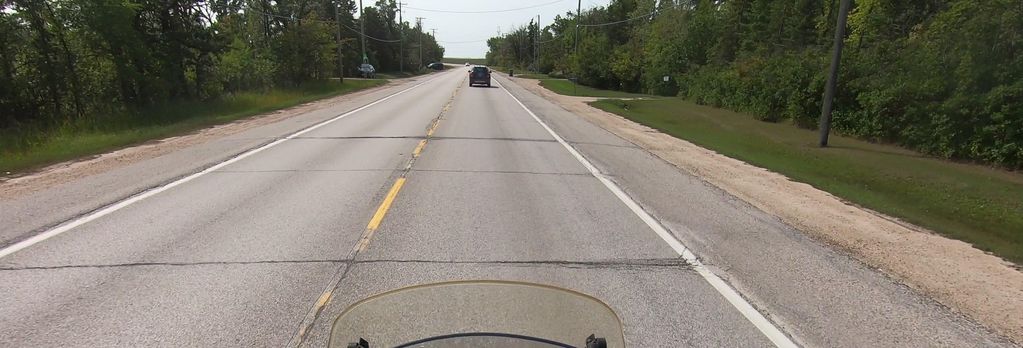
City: winnipeg